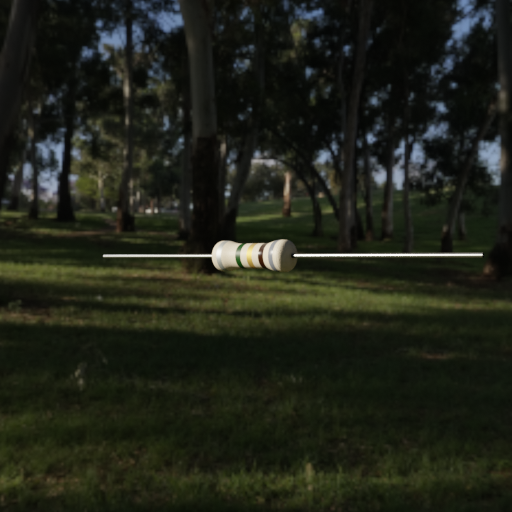
Resistor colour bands (in order): silver, black, gold, black, gray